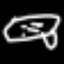
Label: frog